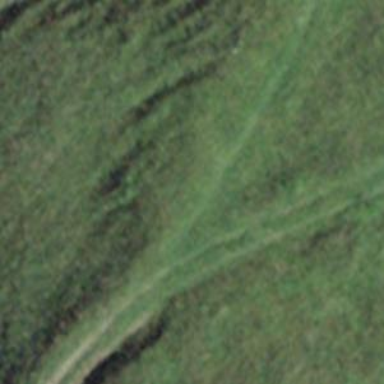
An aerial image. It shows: Hike path with unpaved surface. It is categorized as backcountry trail.